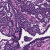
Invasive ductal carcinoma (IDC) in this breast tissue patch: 1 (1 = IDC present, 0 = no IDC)